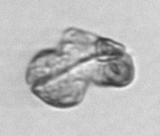
Label: Karenia